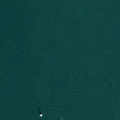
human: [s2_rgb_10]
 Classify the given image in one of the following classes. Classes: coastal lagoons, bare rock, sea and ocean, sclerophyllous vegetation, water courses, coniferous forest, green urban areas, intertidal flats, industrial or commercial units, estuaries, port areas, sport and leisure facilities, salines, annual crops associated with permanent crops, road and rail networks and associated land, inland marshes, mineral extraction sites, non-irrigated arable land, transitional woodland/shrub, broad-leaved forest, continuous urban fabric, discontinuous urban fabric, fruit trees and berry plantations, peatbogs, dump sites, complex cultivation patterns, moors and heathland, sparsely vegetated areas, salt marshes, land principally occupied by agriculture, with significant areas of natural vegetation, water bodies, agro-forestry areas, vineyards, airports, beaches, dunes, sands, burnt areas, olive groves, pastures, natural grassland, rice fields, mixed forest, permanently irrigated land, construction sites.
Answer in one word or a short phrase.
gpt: sea and ocean